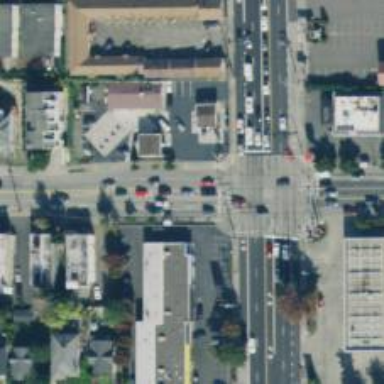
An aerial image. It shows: Secondary road with separate asphalt sidewalk.